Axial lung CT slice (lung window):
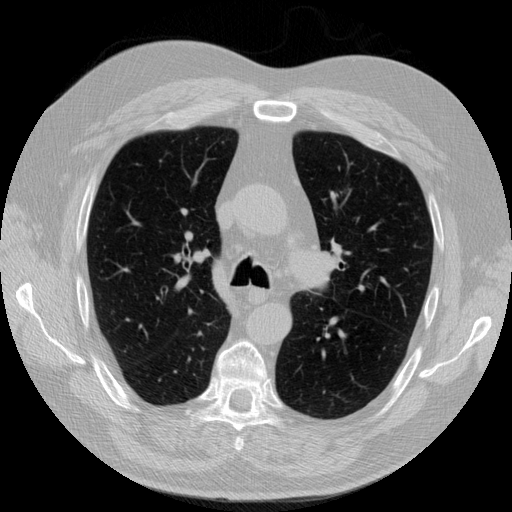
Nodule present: no